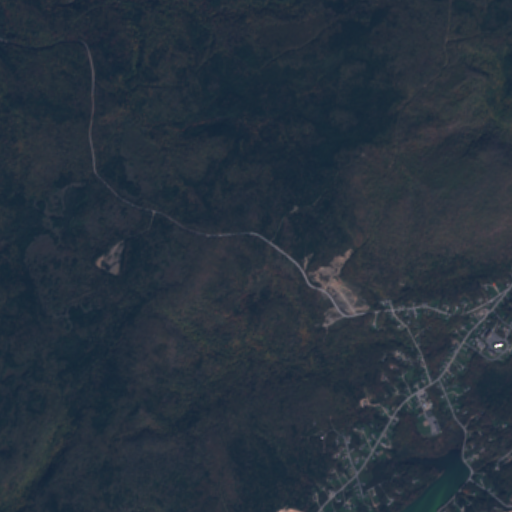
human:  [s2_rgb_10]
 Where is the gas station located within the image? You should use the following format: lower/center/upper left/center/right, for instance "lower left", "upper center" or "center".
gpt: The gas station is located in the lower right of the image.
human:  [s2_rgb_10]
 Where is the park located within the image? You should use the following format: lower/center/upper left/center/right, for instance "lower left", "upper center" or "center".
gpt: The park is located in the lower right of the image.
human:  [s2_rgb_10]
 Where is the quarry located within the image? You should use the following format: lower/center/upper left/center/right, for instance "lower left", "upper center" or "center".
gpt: The quarry is located in the center right of the image.
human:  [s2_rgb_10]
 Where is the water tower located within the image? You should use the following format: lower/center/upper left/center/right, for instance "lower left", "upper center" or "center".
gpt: The water tower is located in the lower center of the image.
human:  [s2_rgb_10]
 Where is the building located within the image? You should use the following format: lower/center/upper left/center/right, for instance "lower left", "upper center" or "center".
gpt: There is no building in the image.